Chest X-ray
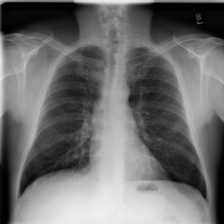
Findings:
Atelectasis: negative
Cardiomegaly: negative
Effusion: negative
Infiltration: negative
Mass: negative
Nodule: negative
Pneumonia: negative
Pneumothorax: negative
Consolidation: negative
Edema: negative
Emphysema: negative
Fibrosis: negative
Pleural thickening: negative
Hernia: negative